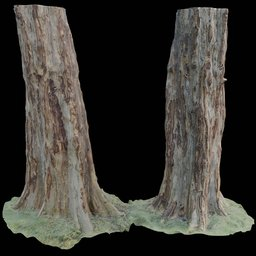
Label: nature